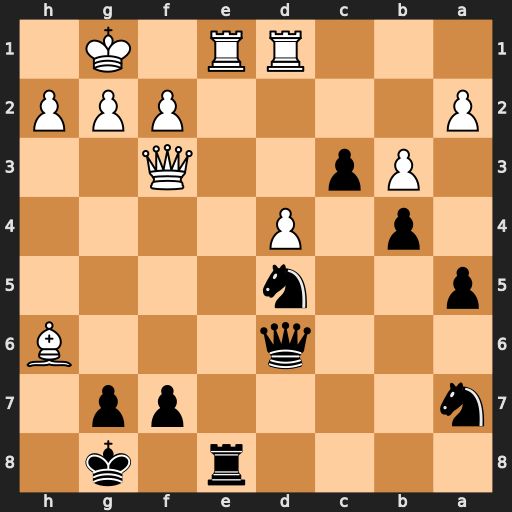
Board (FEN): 4r1k1/n4pp1/3q3B/p2n4/1p1P4/1Pp2Q2/P4PPP/3RR1K1
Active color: b
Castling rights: -
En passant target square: -
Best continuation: Rxe1+ Rxe1 gxh6